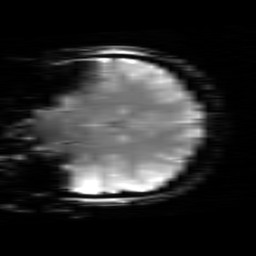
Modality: T2starw
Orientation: coronal
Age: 22
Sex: female
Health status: healthy
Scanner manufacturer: siemens
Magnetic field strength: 3 T
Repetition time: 0.7 s
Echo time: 0.02 s